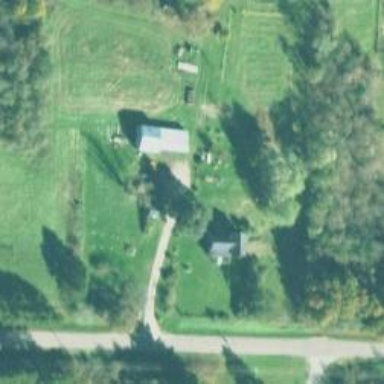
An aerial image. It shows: Driveway leading to service road.